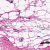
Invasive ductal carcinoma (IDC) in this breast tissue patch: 0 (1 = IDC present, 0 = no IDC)